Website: ulta-beauty
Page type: address-validator
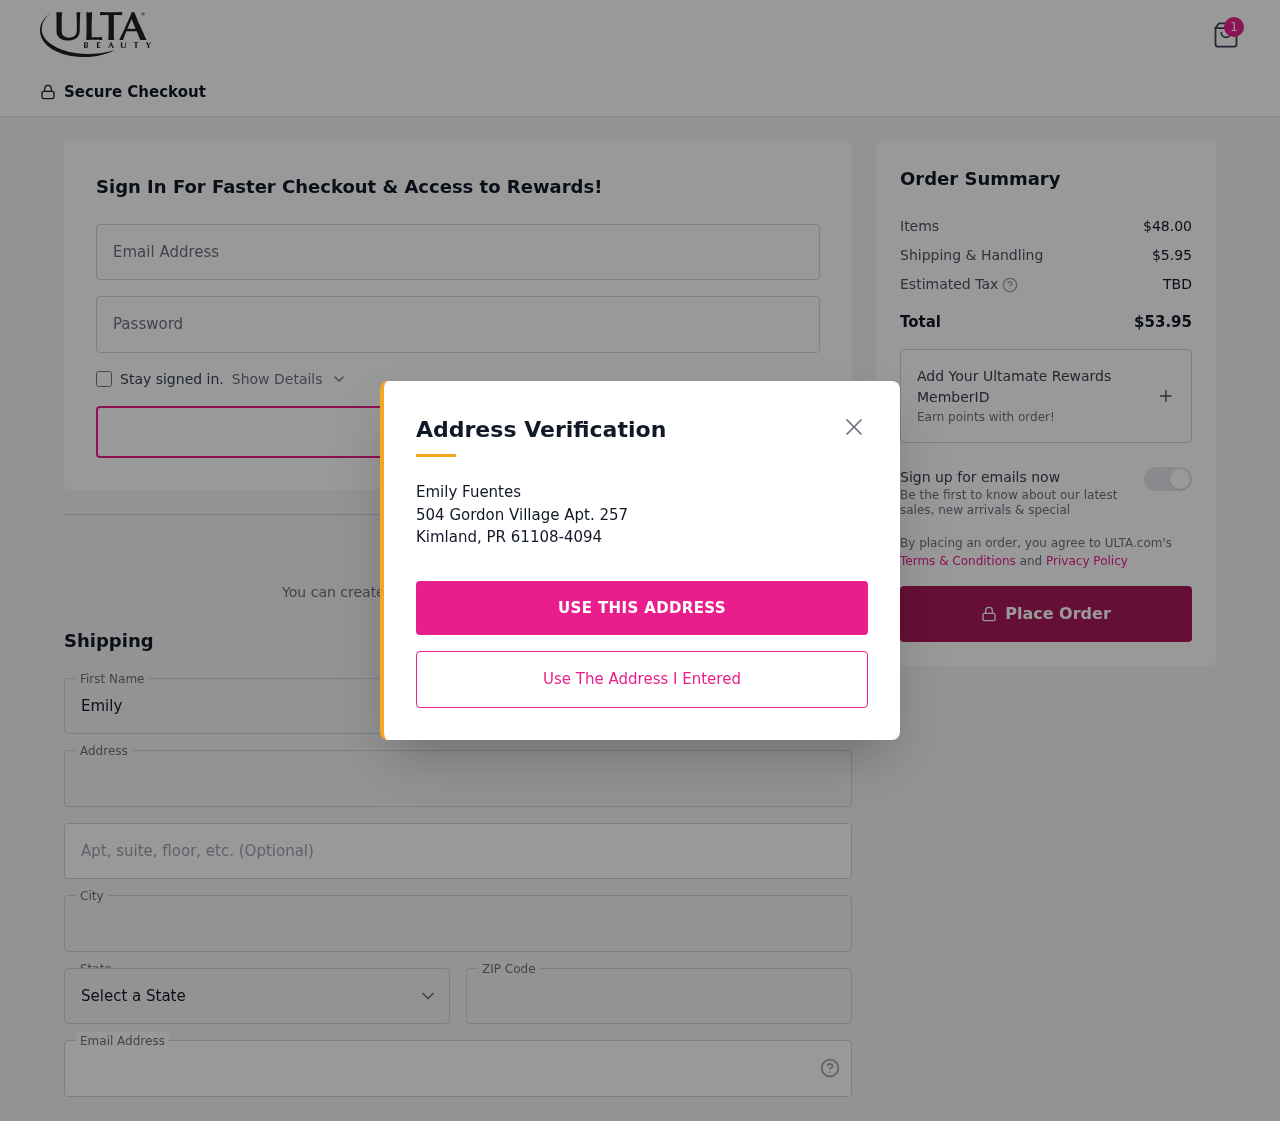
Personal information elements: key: PII_CITY
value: Kimland
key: PII_EMAIL
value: efuentes@hotmail.com
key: PII_FIRSTNAME
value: Emily
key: PII_LASTNAME
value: Fuentes
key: PII_POSTCODE
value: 61108
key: PII_STATE_ABBR
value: PR
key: PII_STREET
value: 504 Gordon Village Apt. 257
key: PII_STREET2
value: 504 Gordon Village Apt. 257
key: PII_STREET2
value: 9487 Griffin Cape
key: PII_FULLNAME2
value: Emily Fuentes
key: PII_CITY2
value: Kimland
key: PII_STATE_ABBR2
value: PR
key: PII_POSTCODE_FULL
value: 61108
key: PII_POSTCODE_EXT
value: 4094
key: PII_POSTCODE_NUMERIC
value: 61108
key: PII_POSTCODE_EXT_NUMERIC
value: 4094
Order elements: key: ORDER_NUM_ITEMS
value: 1
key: ORDER_SUBTOTAL
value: $48.00
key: ORDER_SHIPPING_COST
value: $5.95
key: ORDER_TOTAL
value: $53.95